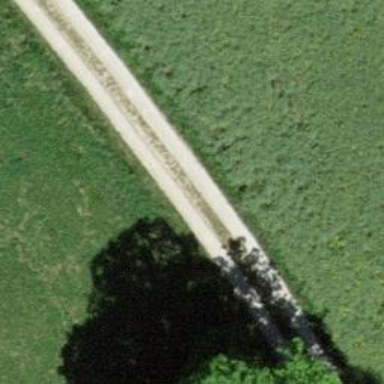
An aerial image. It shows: Well-maintained track road with grade 1 tracktype.